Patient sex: M
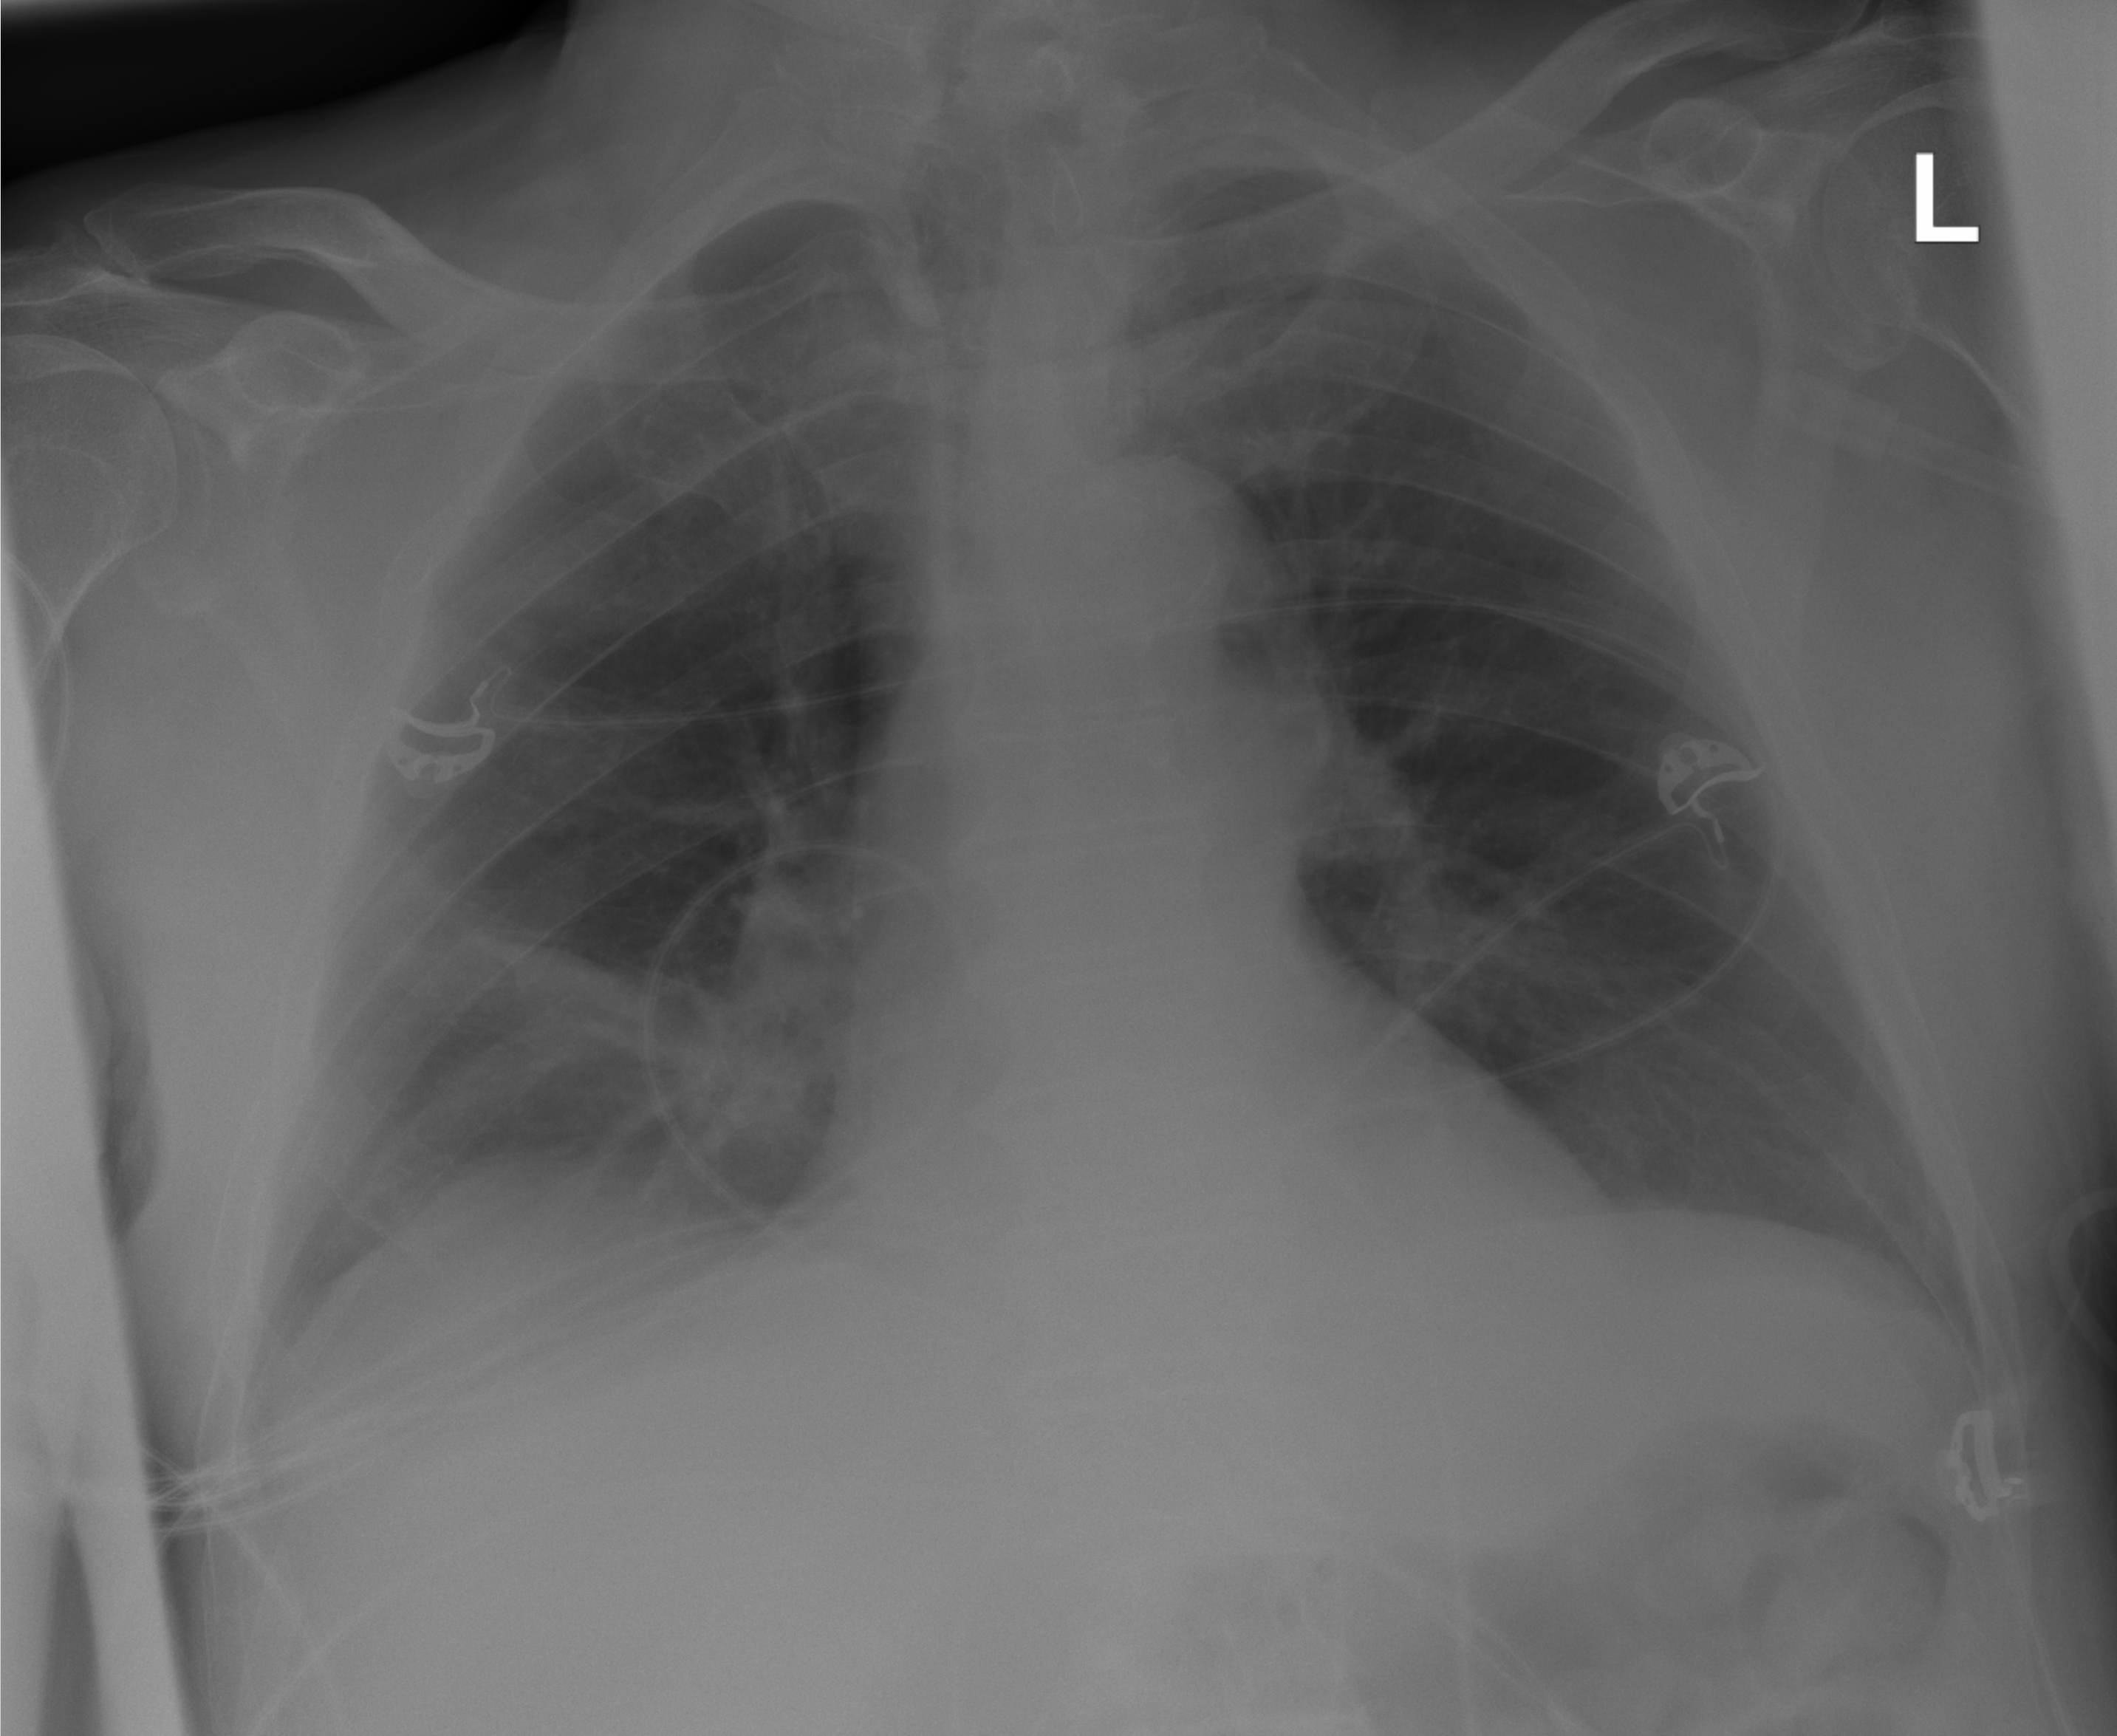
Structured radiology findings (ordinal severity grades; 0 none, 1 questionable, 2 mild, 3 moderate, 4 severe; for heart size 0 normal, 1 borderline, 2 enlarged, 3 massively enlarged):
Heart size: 0
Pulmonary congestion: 0
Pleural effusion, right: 0
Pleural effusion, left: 0
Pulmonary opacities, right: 2
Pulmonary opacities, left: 0
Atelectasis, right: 2
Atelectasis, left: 0